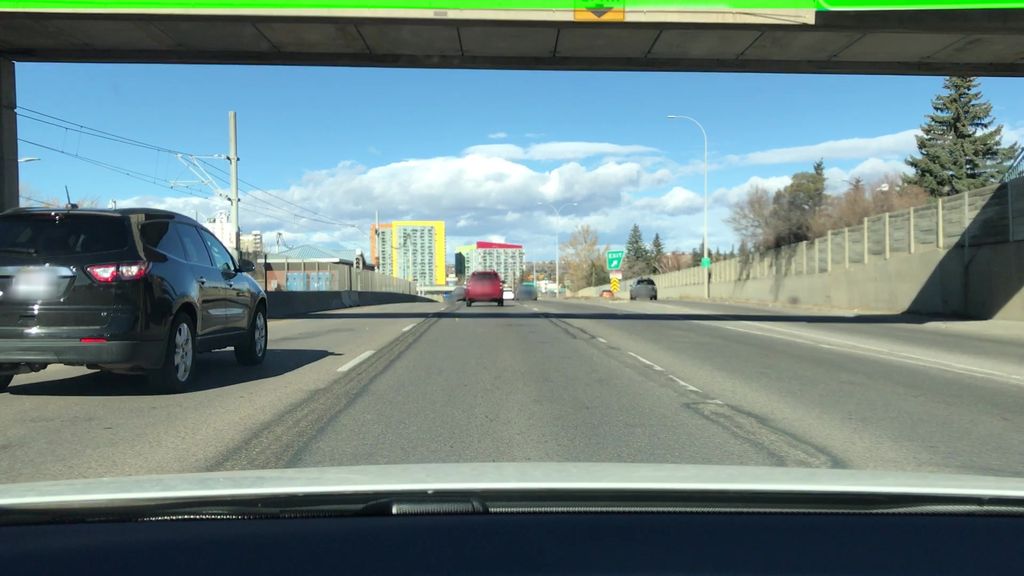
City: calgary